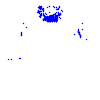
Particle: electron